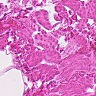
Metastatic tissue present: no